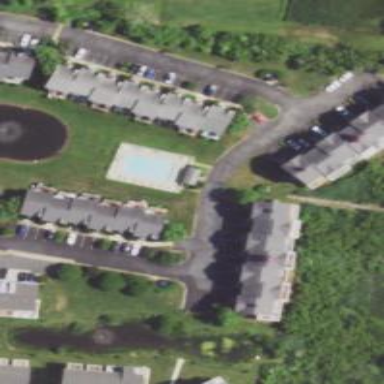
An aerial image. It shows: Swimming pool located in leisure land.